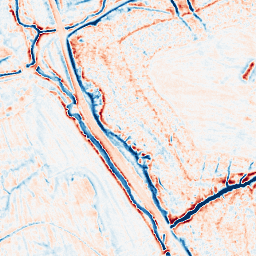
Category: edge_preserving
Decomposition family: anisotropic_diffusion
Decomposition parameters: iterations: 20
kappa: 30
gamma: 0.15
Upsampling method: cubic_mitchell
Upsampling parameters: scale: 8
Upsampling scale: 8